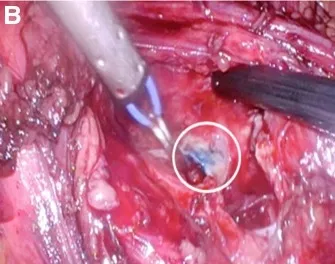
(B) Draining sinus 4 minutes after direct injection of inguinal lymph node with methylene blue (white circle shows the leak point as a blue spot).
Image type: medical_photograph (other_medical_photograph)